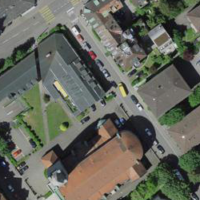
EUNIS habitat code: 54
Species observed at this site:
Buxus sempervirens